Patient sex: M
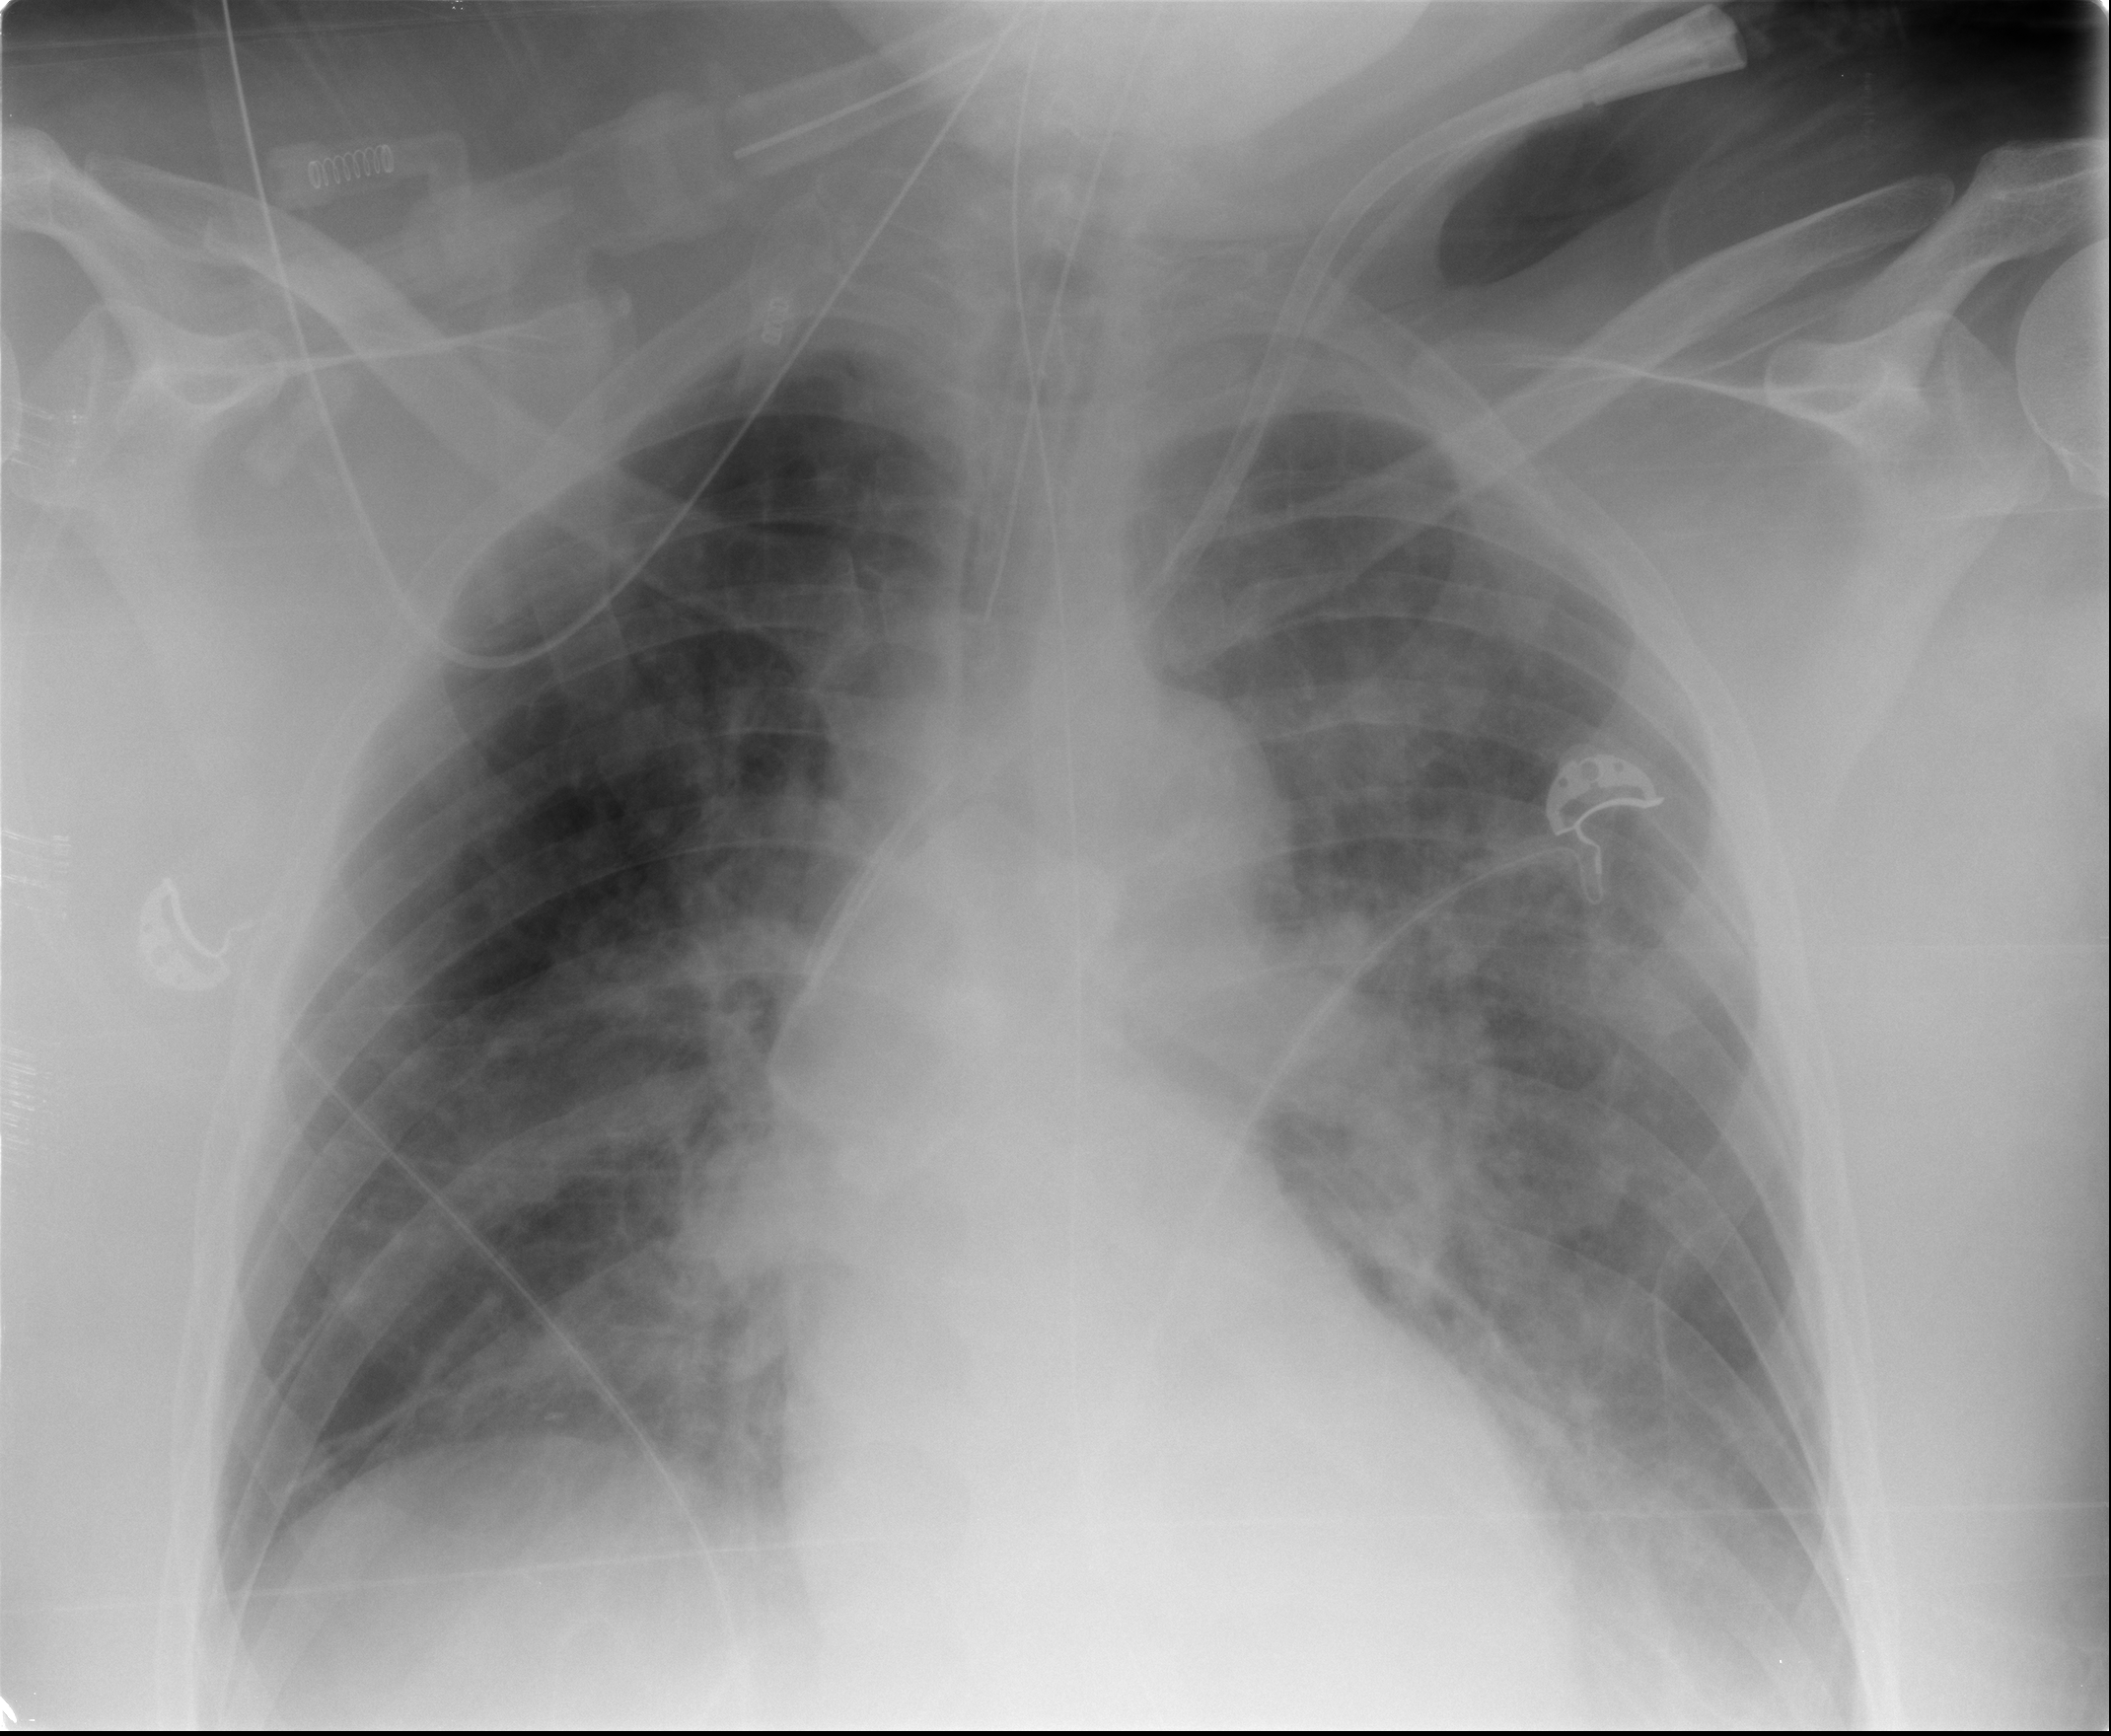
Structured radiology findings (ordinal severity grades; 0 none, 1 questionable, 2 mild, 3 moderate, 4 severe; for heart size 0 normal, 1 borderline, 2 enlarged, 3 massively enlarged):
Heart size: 0
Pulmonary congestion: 2
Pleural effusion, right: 2
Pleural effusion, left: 2
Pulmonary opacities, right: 2
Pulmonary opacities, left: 3
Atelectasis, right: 2
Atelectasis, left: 2